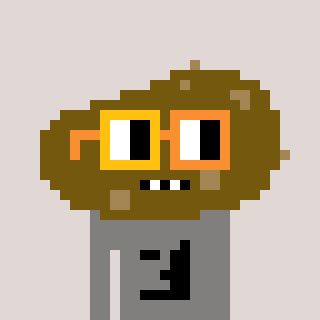
a pixel art character with square yellow and orange glasses, a potato-shaped head and a bluegrey-colored body on a warm background